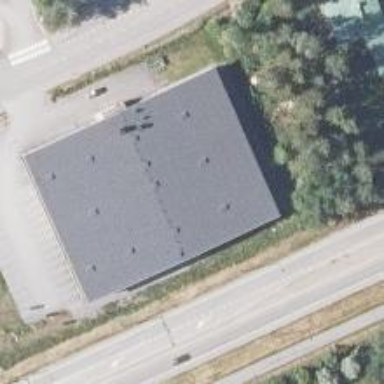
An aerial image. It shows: Fitness centre on leisure land.